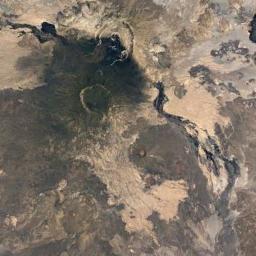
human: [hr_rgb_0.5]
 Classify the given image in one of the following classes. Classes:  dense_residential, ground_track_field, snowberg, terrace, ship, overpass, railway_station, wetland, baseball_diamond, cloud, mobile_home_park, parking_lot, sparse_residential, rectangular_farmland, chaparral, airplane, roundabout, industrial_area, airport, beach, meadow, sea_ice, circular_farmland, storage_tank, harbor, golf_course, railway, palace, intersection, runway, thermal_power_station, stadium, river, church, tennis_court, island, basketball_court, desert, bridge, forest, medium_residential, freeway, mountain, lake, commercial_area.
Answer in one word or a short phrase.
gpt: mountain